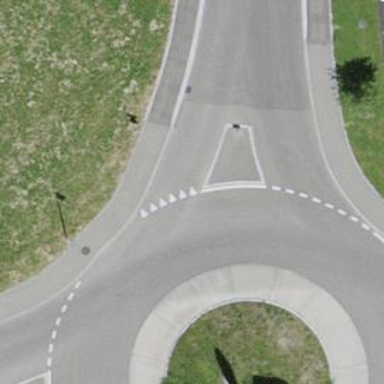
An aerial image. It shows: Traffic calming island.